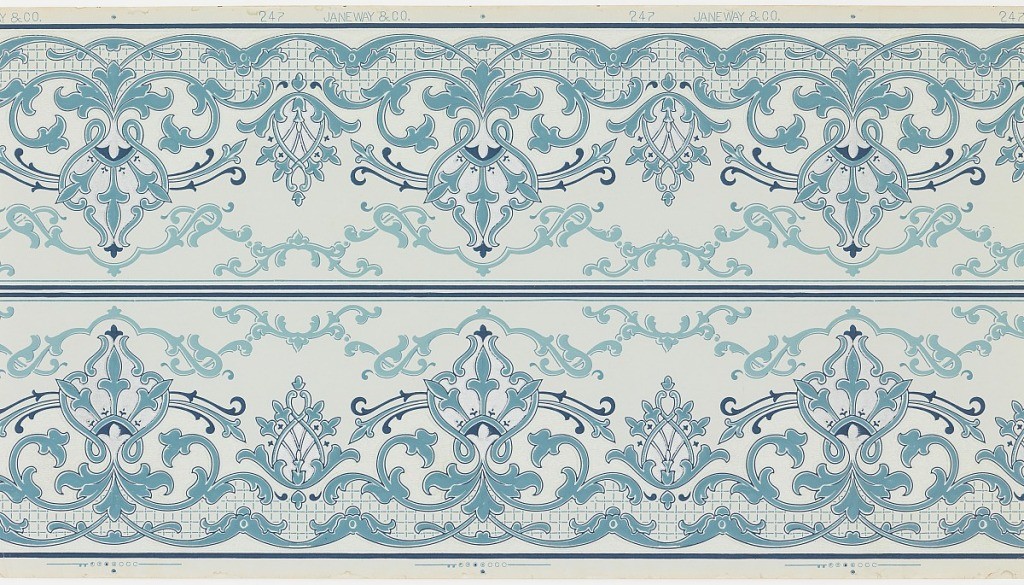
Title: Frieze
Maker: Janeway & Co. Inc., New Brunswick, New Jersey, 1848 - 1914
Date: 1905–1915
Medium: Machine-printed paper, liquid mica
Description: Borders pritned two across the width. Alternating taller and shorter foliate medallions, connected by foliate scolls along top. Printed in shades of blue on blue ground.